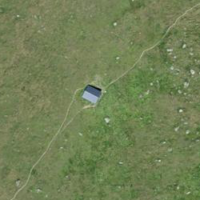
EUNIS habitat code: 26
Species observed at this site:
Marmota marmota
Lysandra coridon
Erebia tyndarus
Agriades glandon
Falco tinnunculus
Rupicapra rupicapra
Podisma pedestris